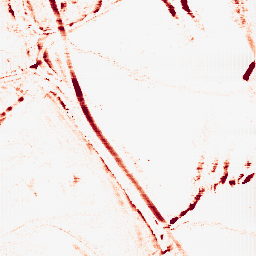
Category: morphological
Decomposition family: morphological_rect
Decomposition parameters: operation: opening
width: 10
height: 3
Upsampling method: fft_zeropad
Upsampling parameters: scale: 4
Upsampling scale: 4